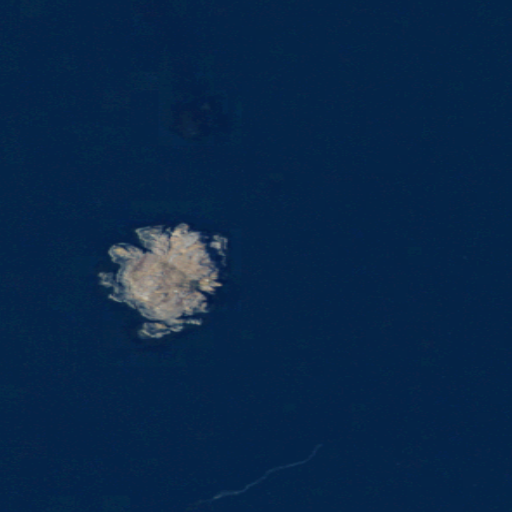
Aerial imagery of island in Washington named Buck Island containing open water and herbaceous wetlands